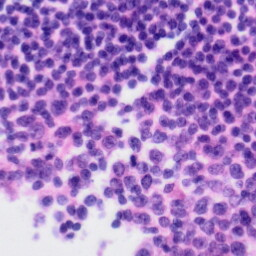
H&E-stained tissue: Tonsil